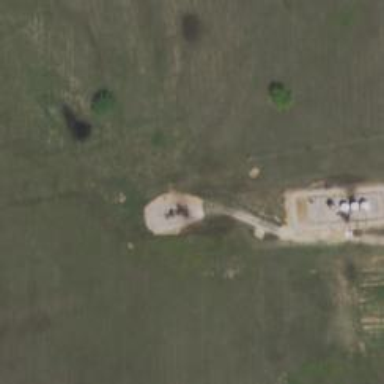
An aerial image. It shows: Petroleum well that is man-made.